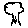
Label: tree